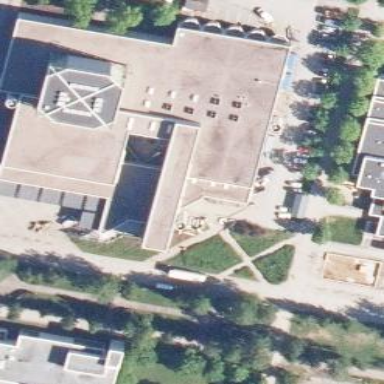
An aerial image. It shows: Theatre building.